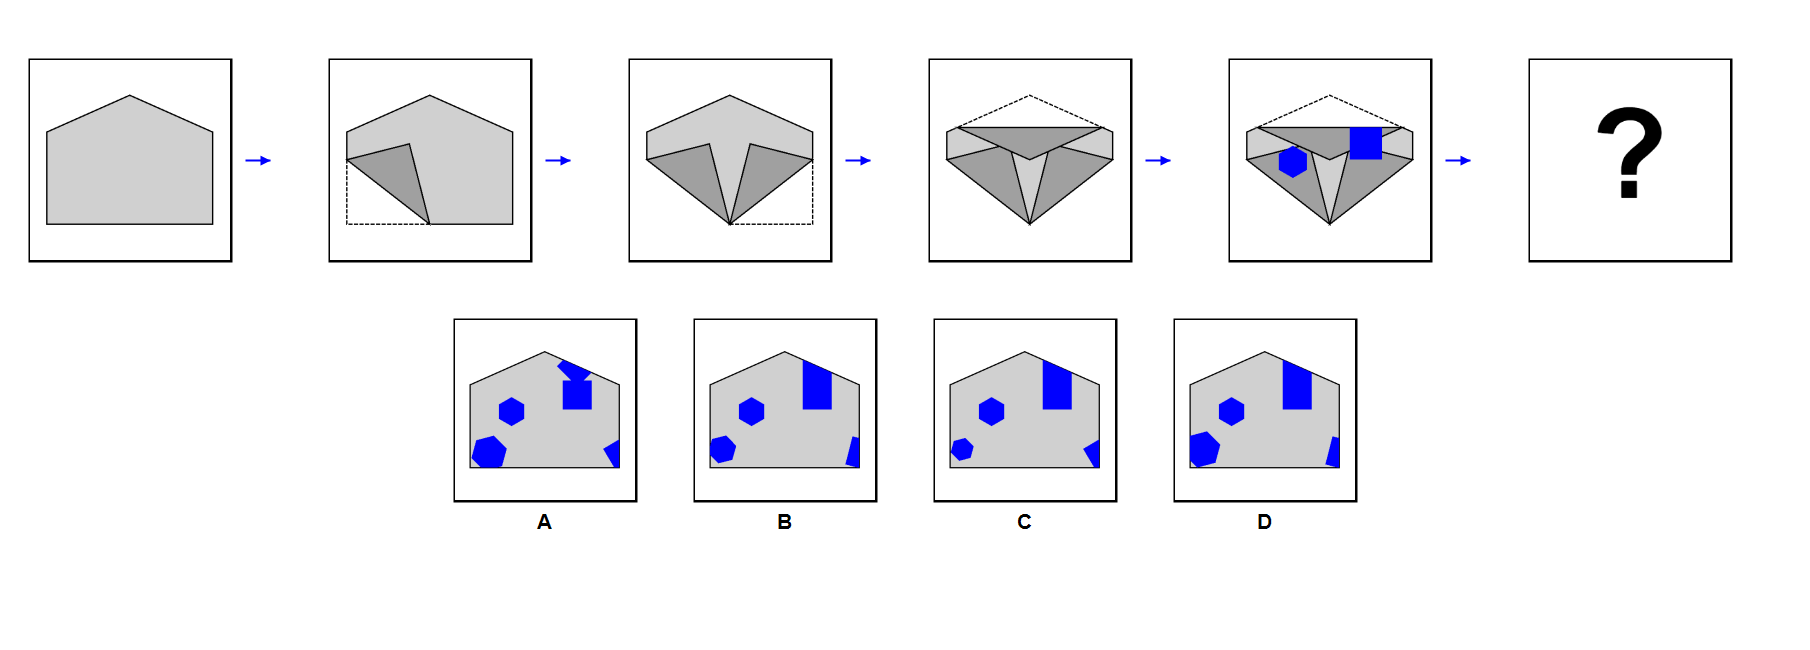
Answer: B